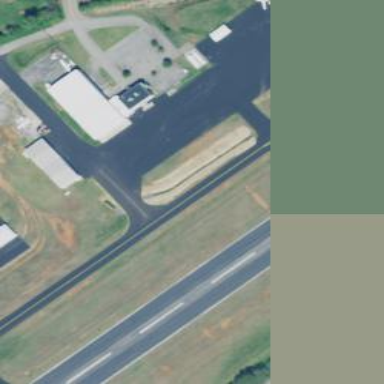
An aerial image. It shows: Apron at the airport.